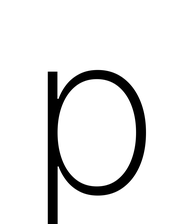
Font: Inter_ExtraLight